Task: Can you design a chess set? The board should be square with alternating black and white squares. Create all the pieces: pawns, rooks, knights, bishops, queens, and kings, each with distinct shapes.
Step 349:
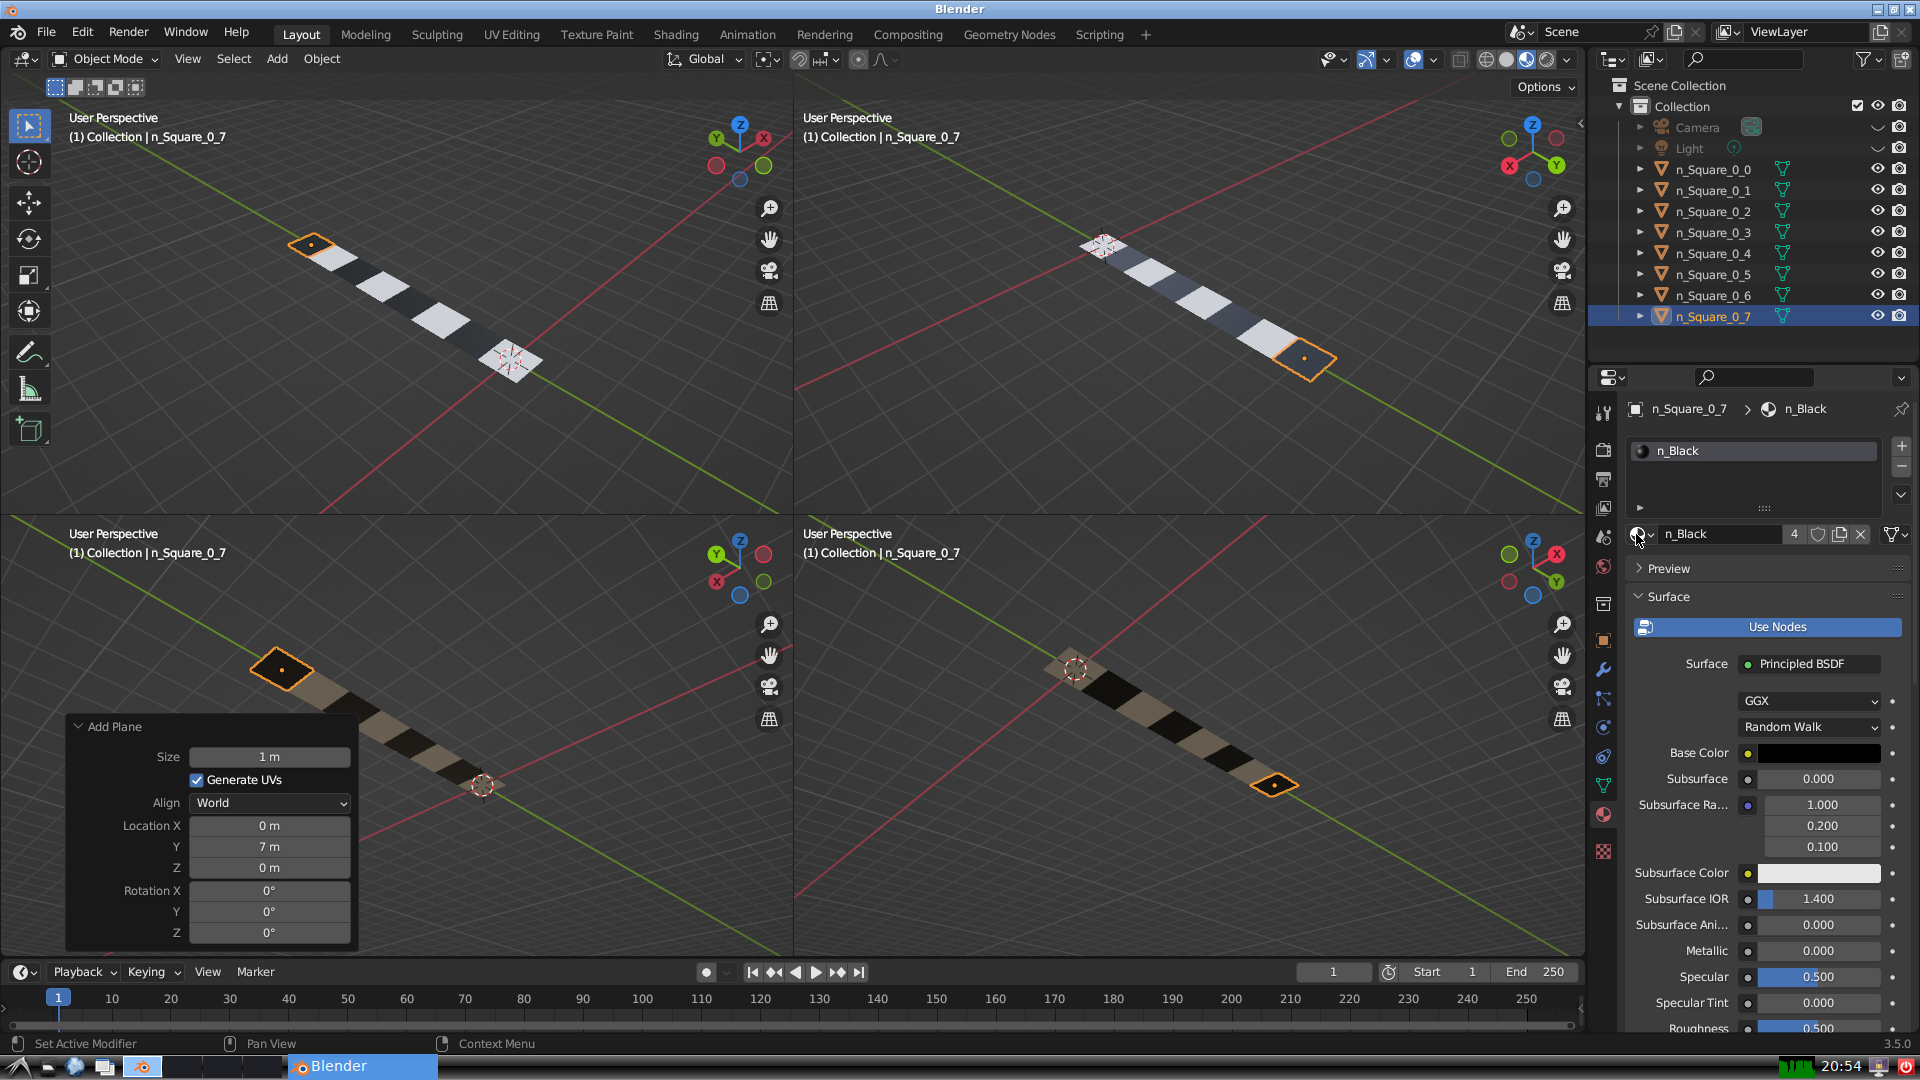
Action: {"mouse_move": [278, 58]}